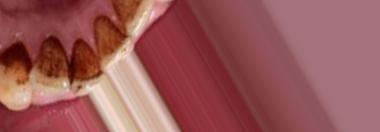
Condition: Tooth Discoloration